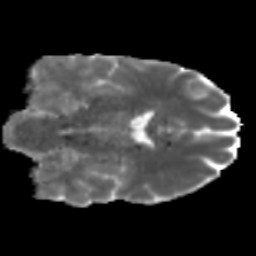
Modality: MD
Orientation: coronal
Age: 46
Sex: male
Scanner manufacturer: siemens
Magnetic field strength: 3 T
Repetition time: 5 s
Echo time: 0.092 s